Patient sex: M
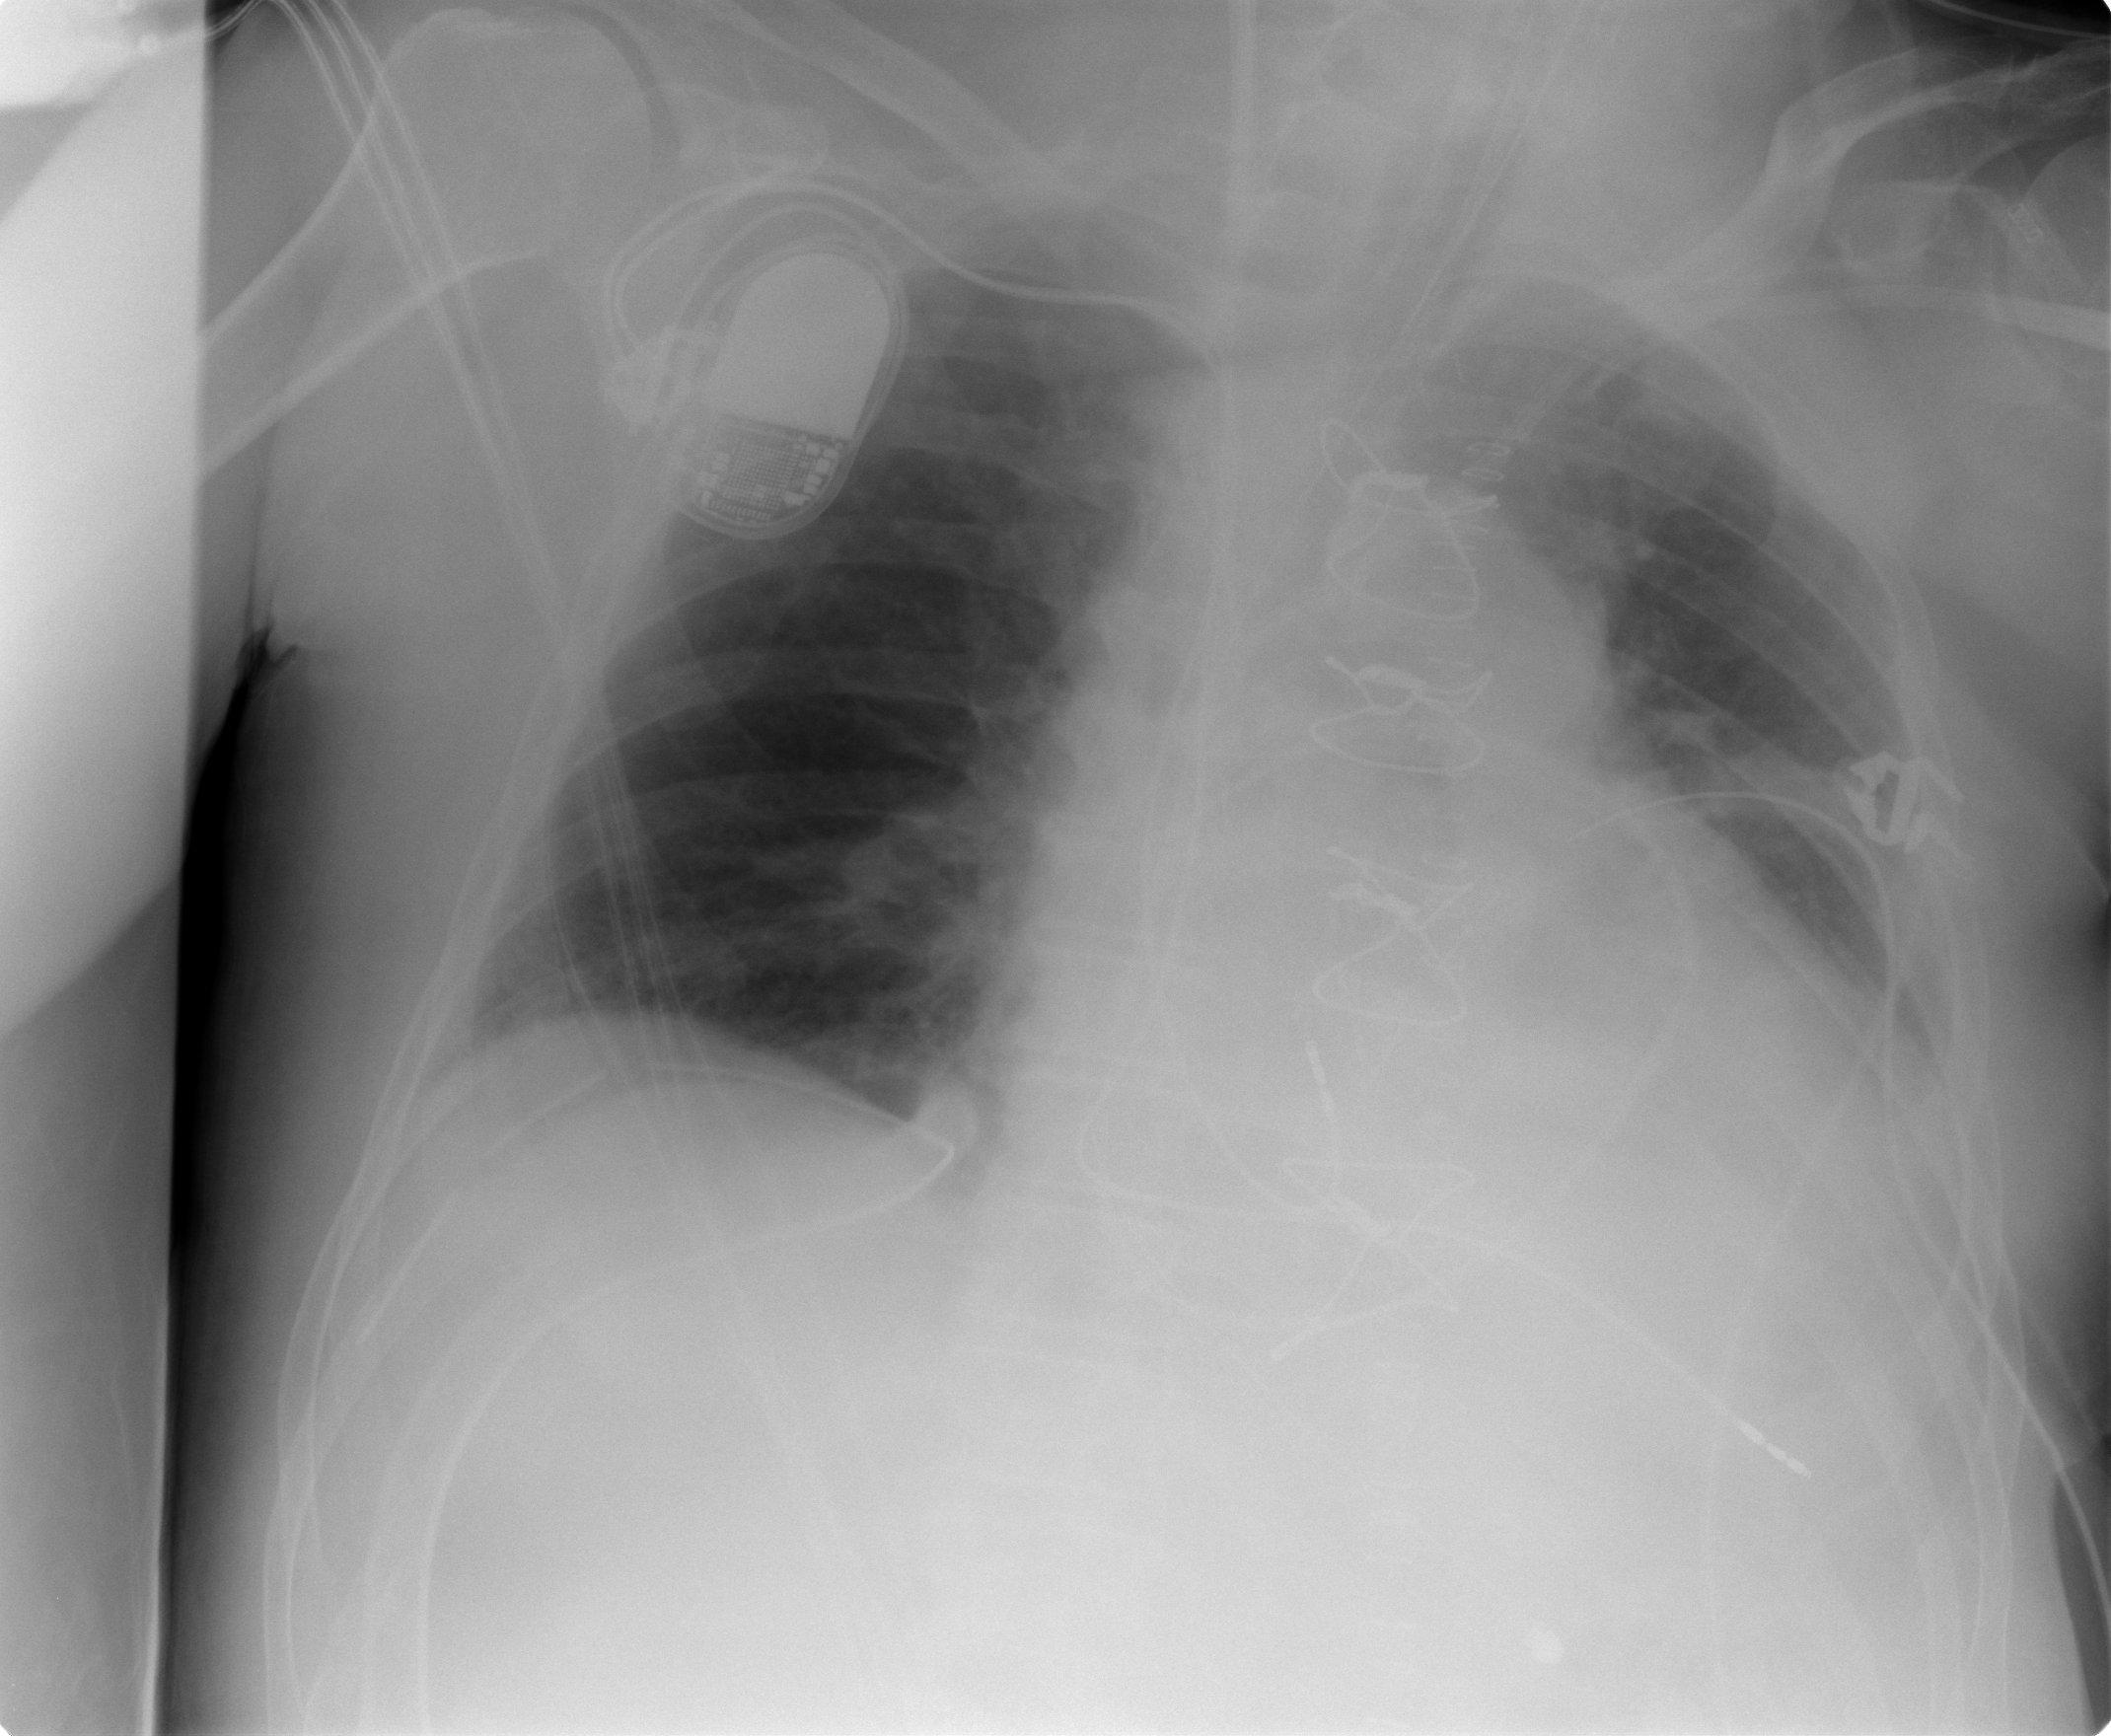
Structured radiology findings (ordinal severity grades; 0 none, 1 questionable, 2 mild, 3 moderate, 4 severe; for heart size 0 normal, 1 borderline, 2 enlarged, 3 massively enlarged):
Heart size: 2
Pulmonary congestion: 0
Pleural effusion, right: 0
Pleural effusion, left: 2
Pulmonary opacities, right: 0
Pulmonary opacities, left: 0
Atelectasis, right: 2
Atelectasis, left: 2